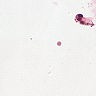
Metastatic tissue present: no